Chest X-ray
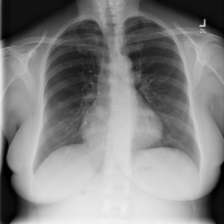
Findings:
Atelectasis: negative
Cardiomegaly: negative
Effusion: positive
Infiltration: negative
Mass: negative
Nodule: negative
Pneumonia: negative
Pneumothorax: negative
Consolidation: negative
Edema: negative
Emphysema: negative
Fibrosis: negative
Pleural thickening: negative
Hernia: negative